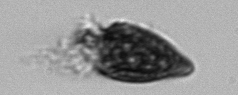
Label: Strombidium_tintinnodes